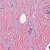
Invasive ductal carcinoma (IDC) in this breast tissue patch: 1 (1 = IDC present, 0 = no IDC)